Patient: sex F, age 86
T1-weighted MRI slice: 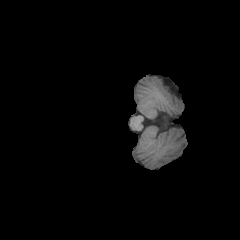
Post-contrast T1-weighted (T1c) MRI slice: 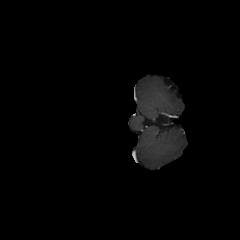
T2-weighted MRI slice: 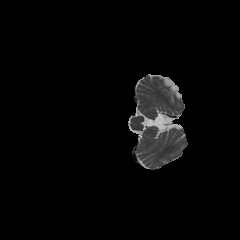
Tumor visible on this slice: no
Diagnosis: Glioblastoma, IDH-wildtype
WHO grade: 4